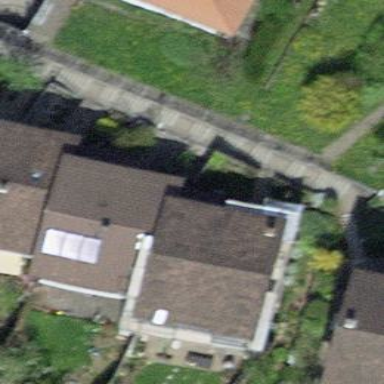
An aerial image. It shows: Terrace building.